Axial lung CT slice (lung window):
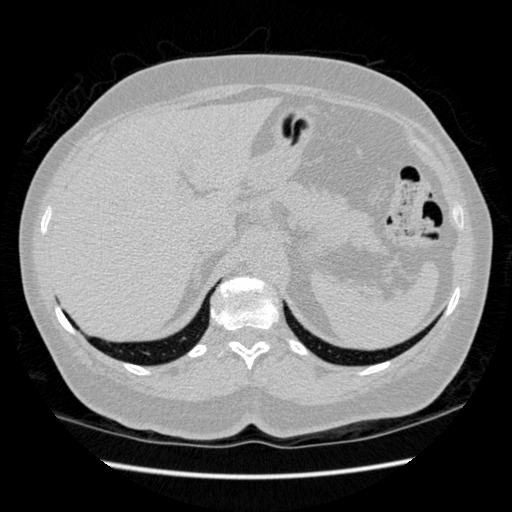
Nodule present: no